Question: I want to make the download button (#bluebutton) go down about 35 px into the following div to give the effect of overlapping the two divs (clickable) being in the middle(closer to the social buttons).. How can I accomplish this? I want a cleanest way possible. Thank you so much for your help. I can supply more pics if needed. a fiddle is very very appreciated =)

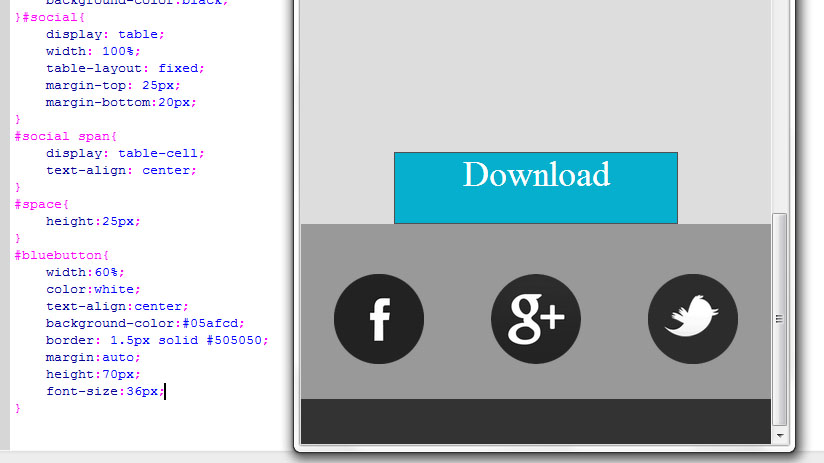
Answer: just put this css to your blue button div
'''
#bluebutton {
width: 60%;
color: white;
text-align: center;
background-color: #05afcd;
border: 1.5px solid #505050;
margin: auto;
height: 70px;
font-size: 36px;
margin-bottom: -35px;
z-index: 9999;
position: relative; /*** add position relative *******/
zoom: 1; /*** add zoom:1 for ie old browsers *******/
}
'''
here is demo fiddle of your code:
<URL>